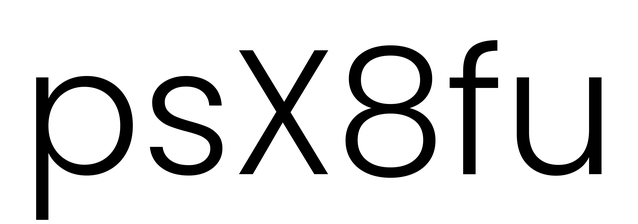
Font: Poppins-Light